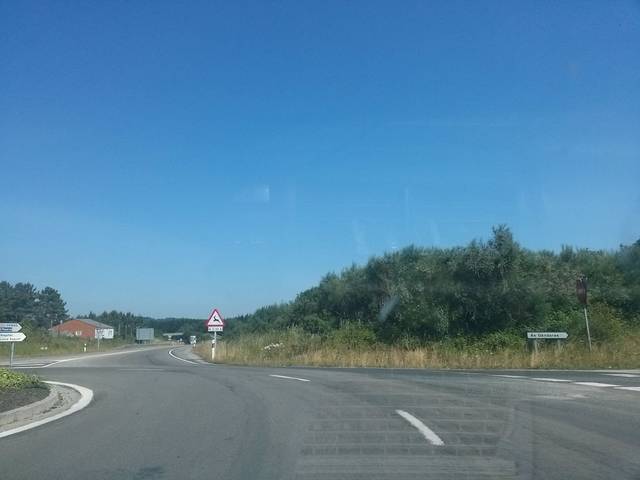
Region: Spain
Coordinates: 43.034, -7.548